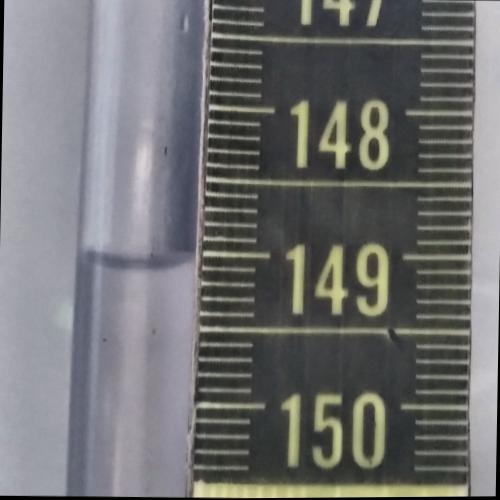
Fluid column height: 149.1 cm